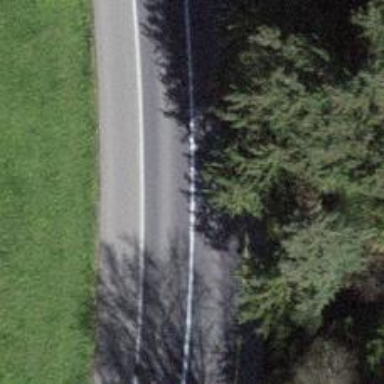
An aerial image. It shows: Secondary road with cycle lane on the left and cycle track on the right.